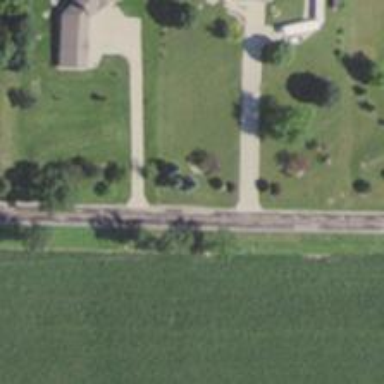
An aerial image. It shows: Driveway leading to service road.